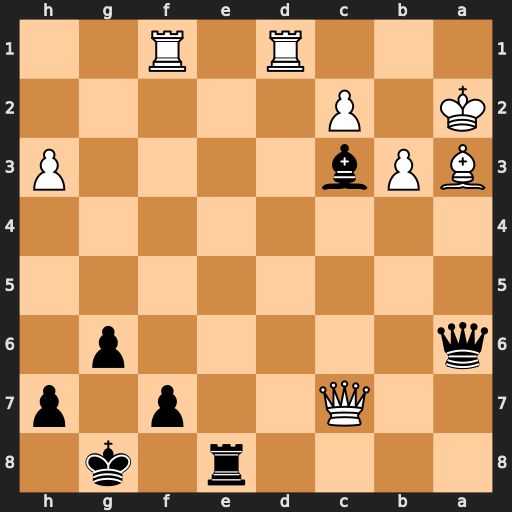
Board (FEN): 4r1k1/2Q2p1p/q5p1/8/8/BPb4P/K1P5/3R1R2
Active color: b
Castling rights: -
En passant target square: -
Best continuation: Qxa3+ Kxa3 Ra8+ Qa7 Rxa7#